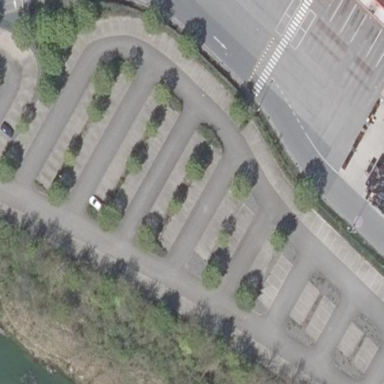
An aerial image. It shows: Parking area with surface.